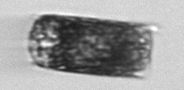
Label: Hemiaulus